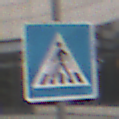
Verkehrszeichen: FussgaengerueberwegRechts
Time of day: Midday
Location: Outdoor (Urban)
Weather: Overcast
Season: NotSpecified
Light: Natural